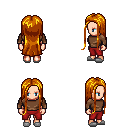
a pixel art fantasy rpg character, female body template, human, light skin, brown long-sleeve shirt, red pants, dark blonde extra-long hairstyle, white slippers, four views (front, back, left, right), 2x2 character sprite sheet, small pixel art, hard edges, no anti-aliasing